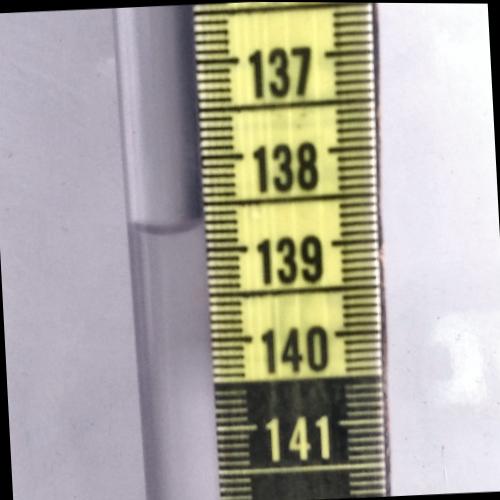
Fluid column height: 138.7 cm